Interaction volume radius: 5 \u00c5
Interaction volume height: 20 \u00c5
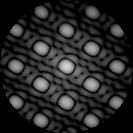
Disorder parameter: 0.01512